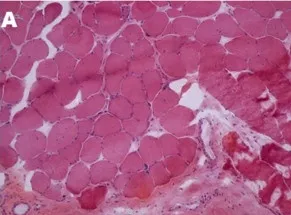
Skeletal muscle biopsy showing one ragged red fiber with histological methods. H&E, 10X.
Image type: pathology (h&e)